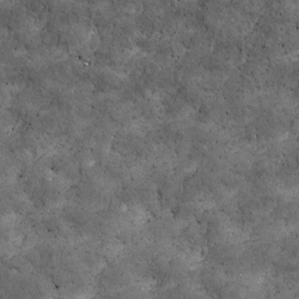
Label: non_frost